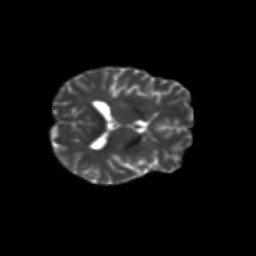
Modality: T2w
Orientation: axial
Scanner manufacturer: siemens
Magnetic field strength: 3 T
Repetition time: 9.2 s
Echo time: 0.084 s